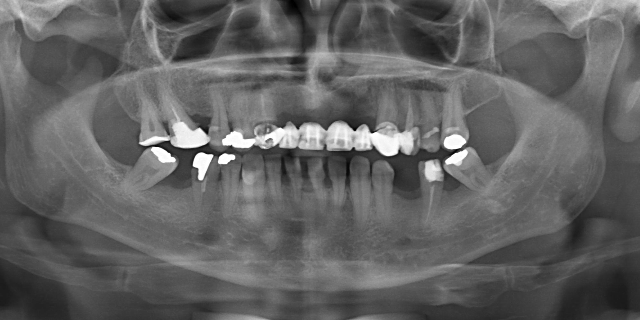
adult